Aerial crown-view tile of a tropical tree (Barro Colorado Island, Panama), acquired 20250414:
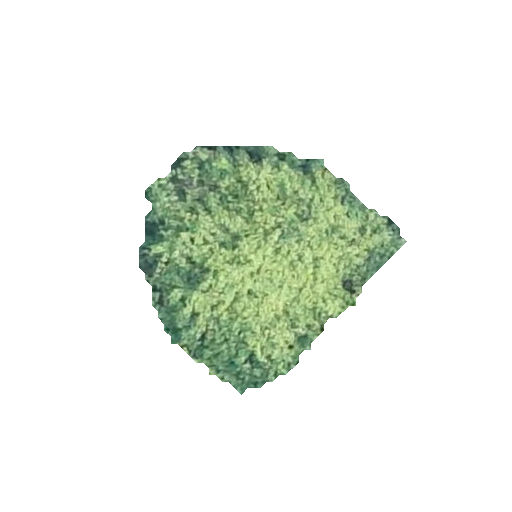
Species: Croton billbergianus
GBIF accepted scientific name: Croton billbergianus
Crown area: 63.51 m²